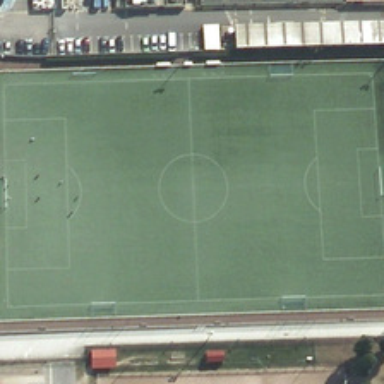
Several buildings and some cars are near a football field .